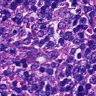
Metastatic tissue present: no